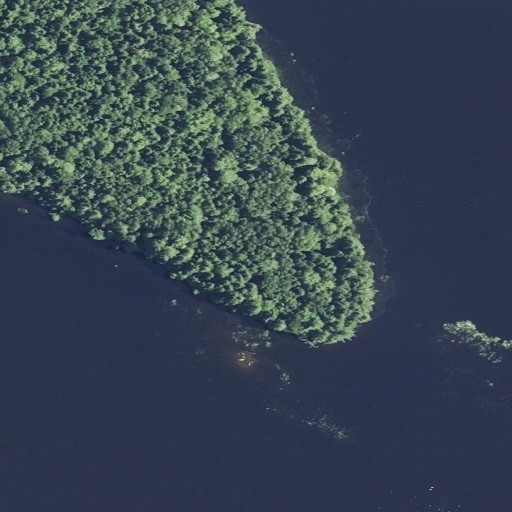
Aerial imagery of cape in Maine named Scow Point containing open water, mixed forest, evergreen forest, herbaceous wetlands, and grassland